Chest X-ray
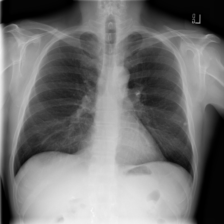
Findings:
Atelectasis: negative
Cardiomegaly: negative
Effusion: negative
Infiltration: negative
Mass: negative
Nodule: negative
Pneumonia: negative
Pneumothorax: negative
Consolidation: negative
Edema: negative
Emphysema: negative
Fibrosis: negative
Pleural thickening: negative
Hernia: negative